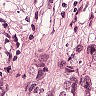
Metastatic tissue present: yes